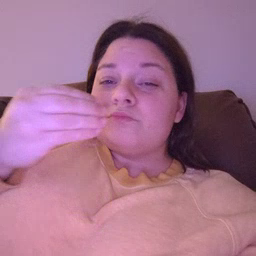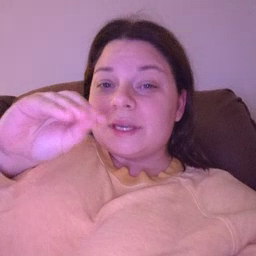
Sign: kiss